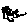
Label: tree